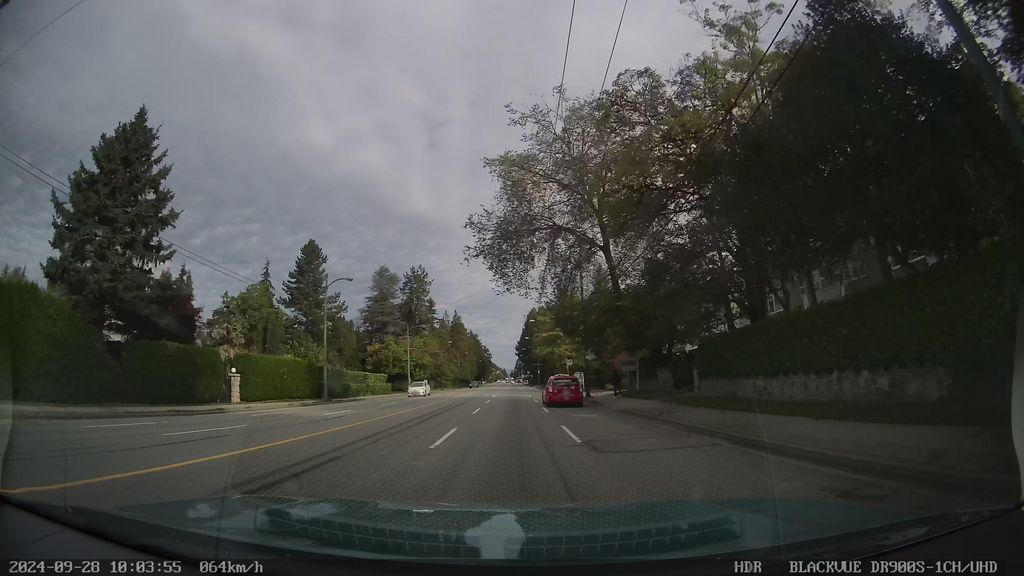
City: vancouver